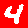
Digit: 4